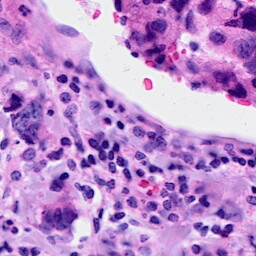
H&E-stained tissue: Breast